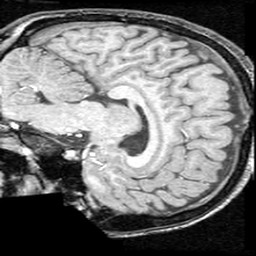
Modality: T1w
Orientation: sagittal
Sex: female
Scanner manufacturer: ge
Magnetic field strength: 1.5 T
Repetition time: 21 s
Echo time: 0.008 s